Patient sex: M
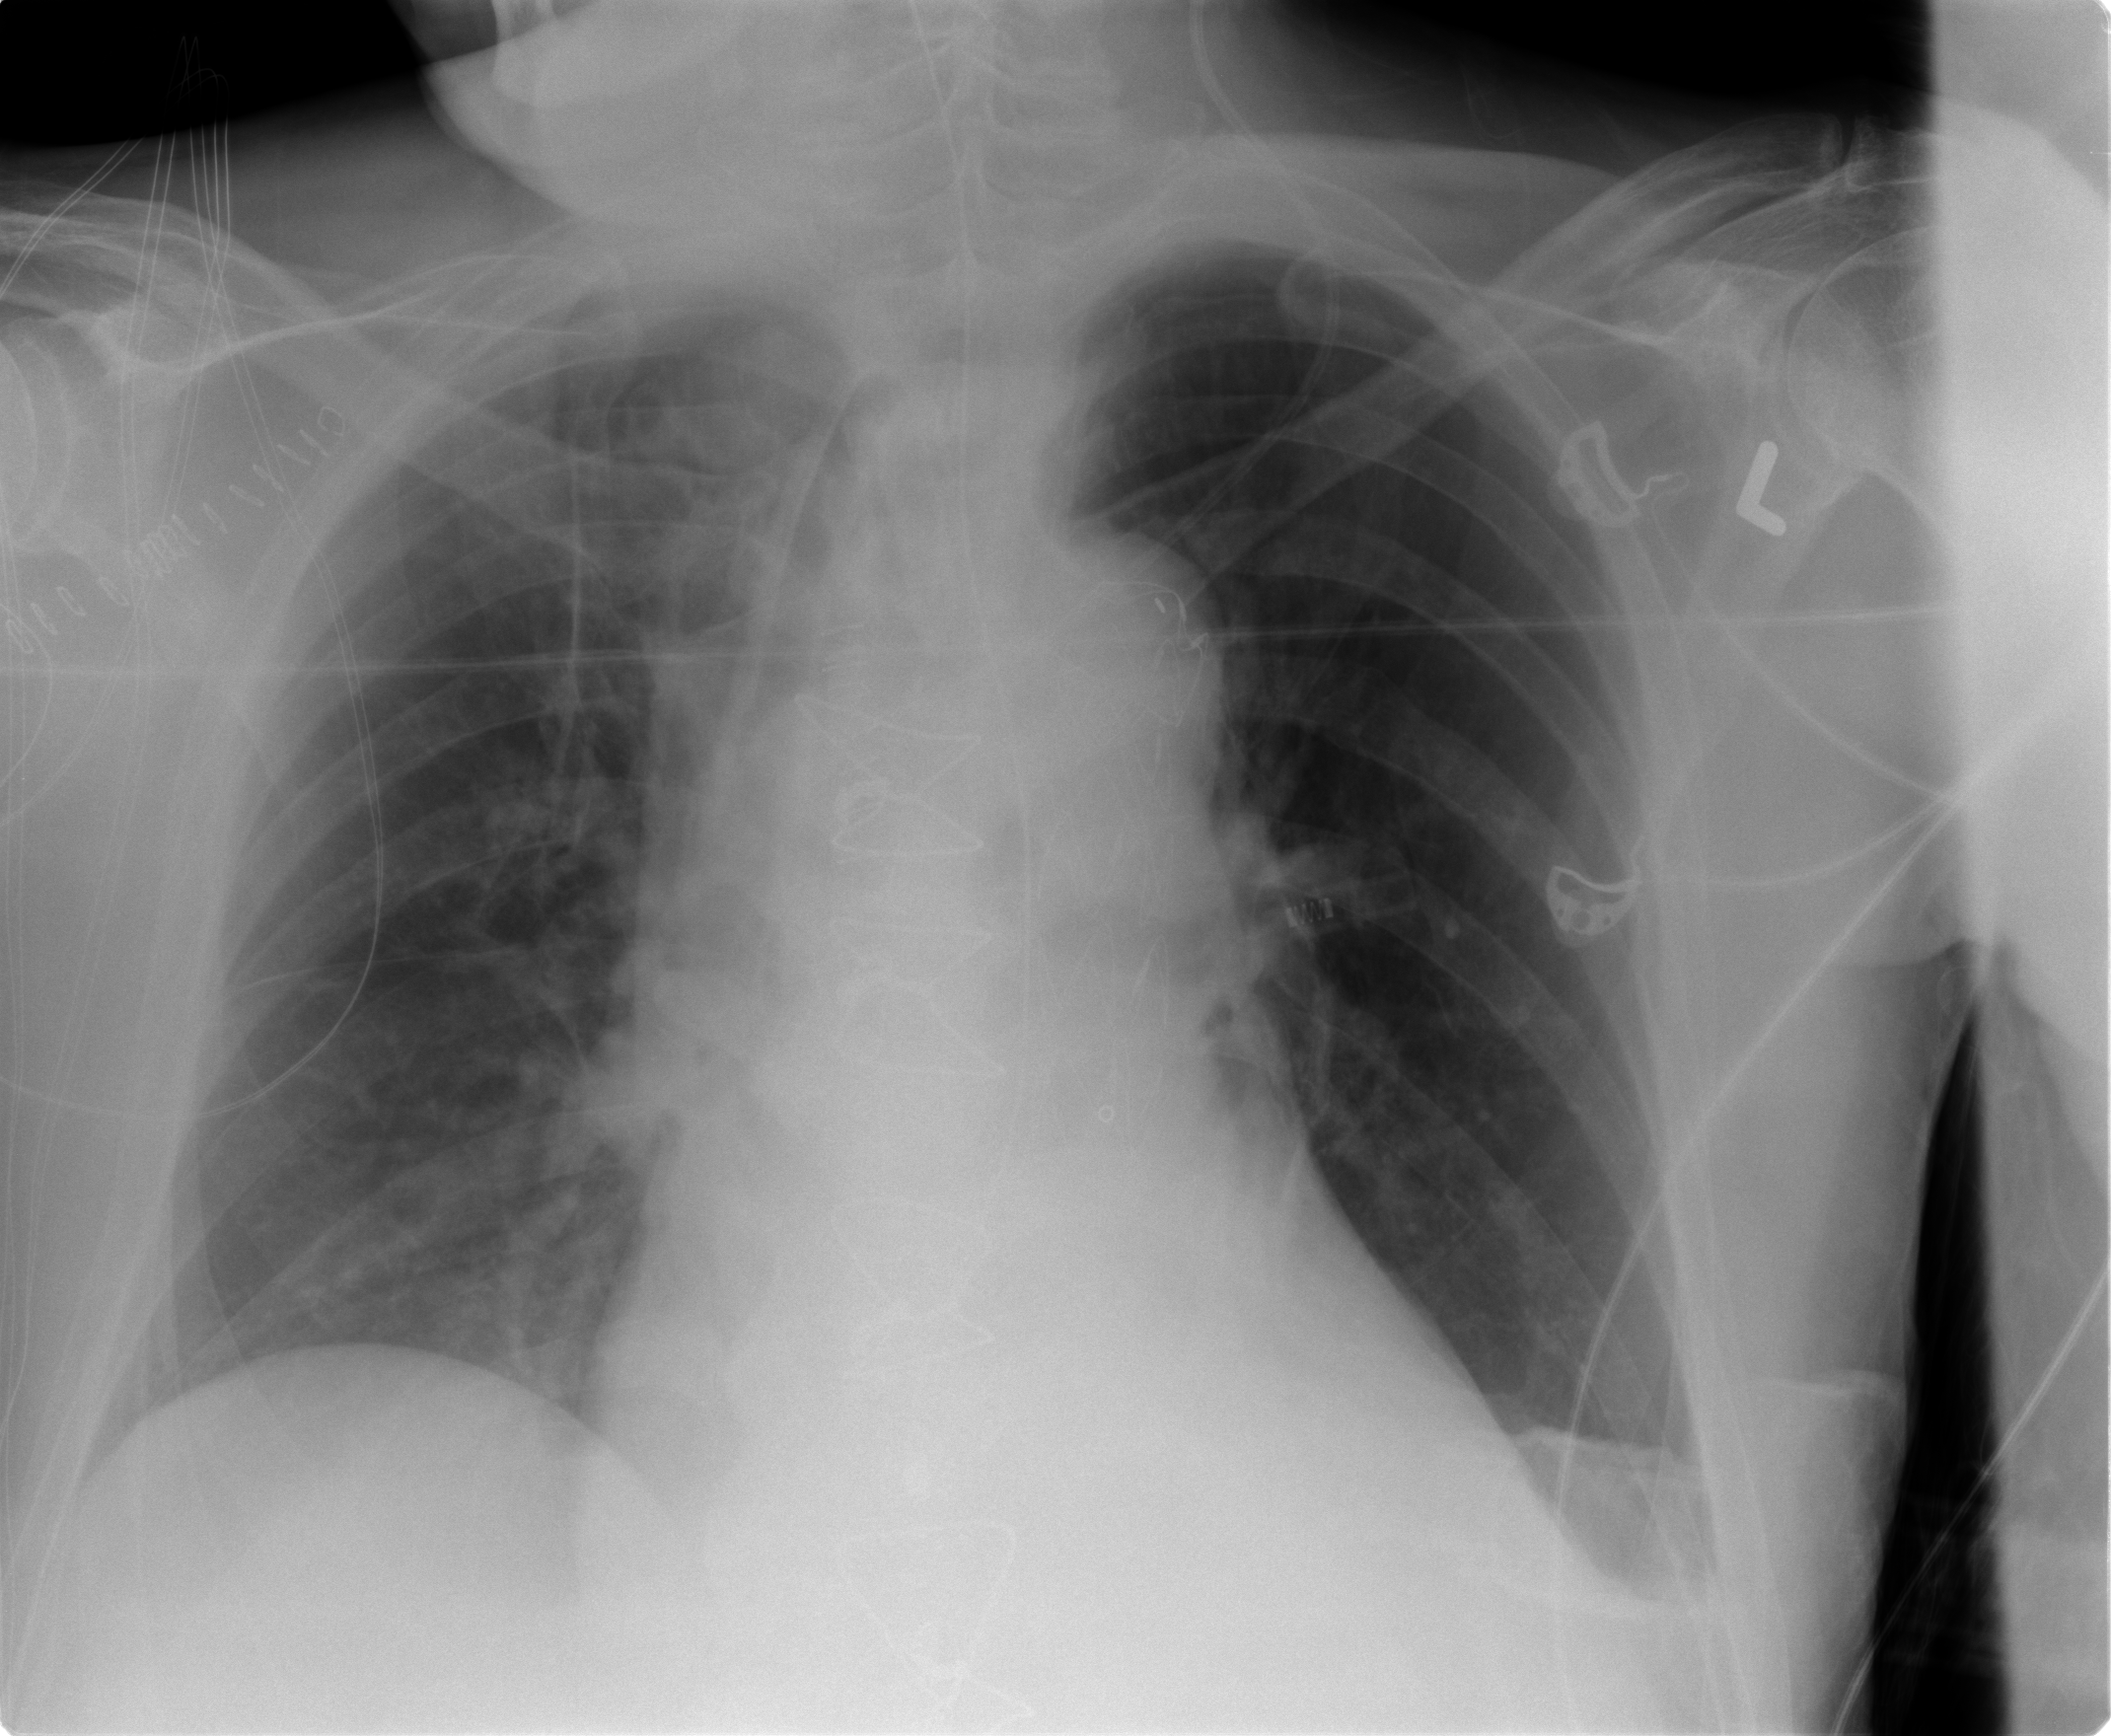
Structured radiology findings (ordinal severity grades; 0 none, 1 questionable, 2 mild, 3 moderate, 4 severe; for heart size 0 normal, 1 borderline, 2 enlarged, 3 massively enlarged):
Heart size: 0
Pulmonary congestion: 1
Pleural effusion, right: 0
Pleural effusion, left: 2
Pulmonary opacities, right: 1
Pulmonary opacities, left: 0
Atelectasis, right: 2
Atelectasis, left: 0